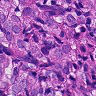
Metastatic tissue present: yes